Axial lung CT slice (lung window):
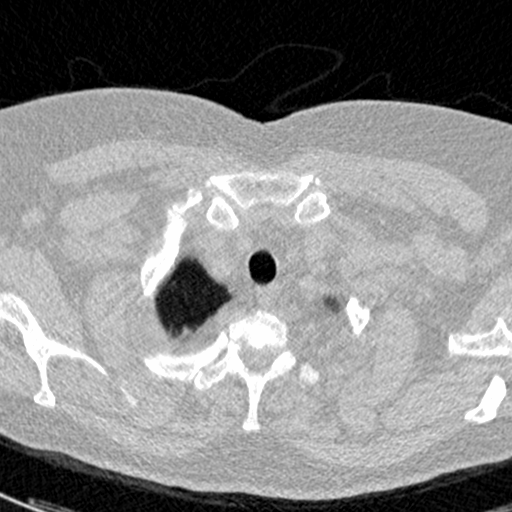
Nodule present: no